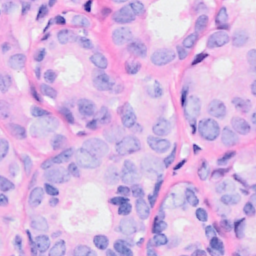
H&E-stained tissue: Breast